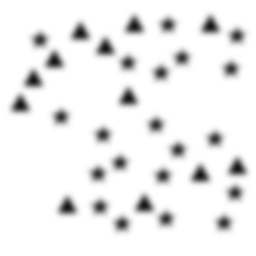
Squares: 0
Triangles: 12
Stars: 20
Total shapes: 32